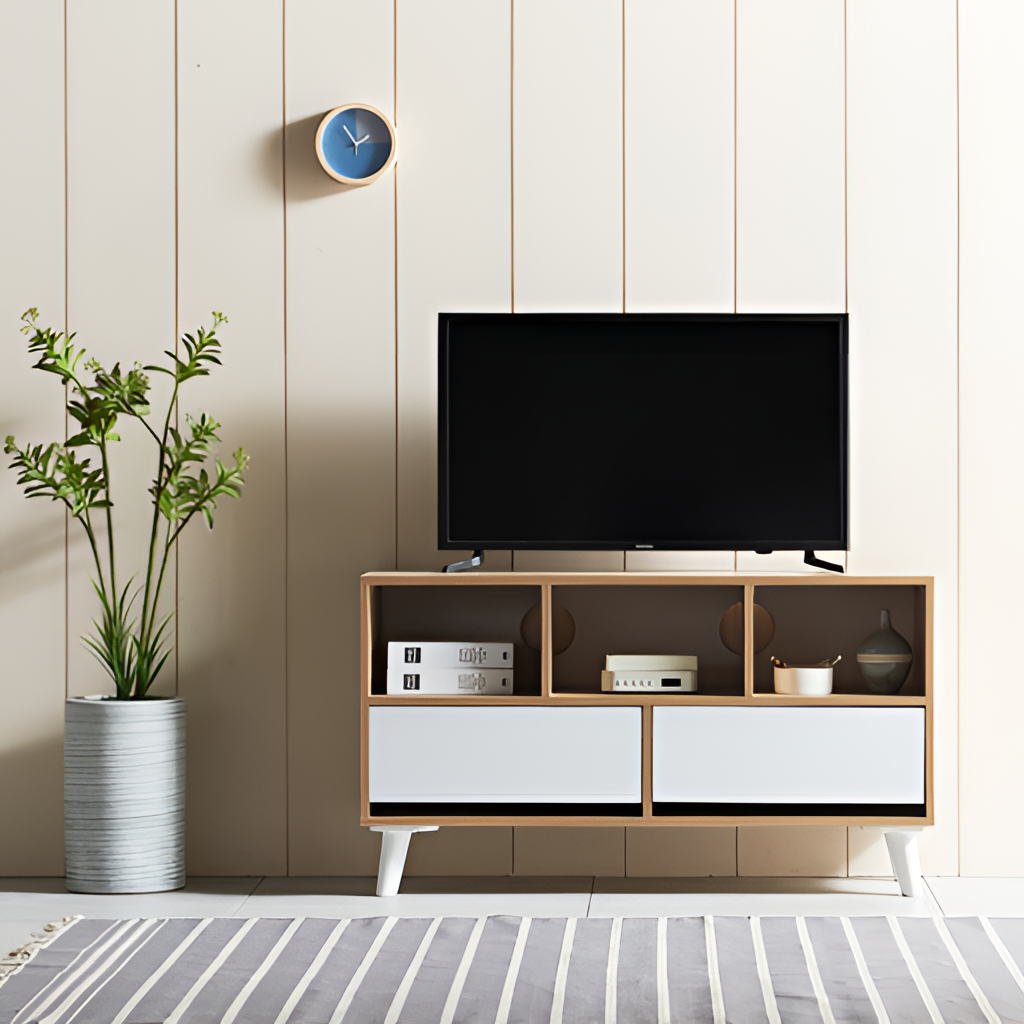
wood TV stand, living room, beige panel wallpaper, with vertical striped pattern, contemporary, tile flooring, with large square pattern